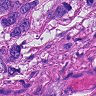
Metastatic tissue present: yes